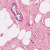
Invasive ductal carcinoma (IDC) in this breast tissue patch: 0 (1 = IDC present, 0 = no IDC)